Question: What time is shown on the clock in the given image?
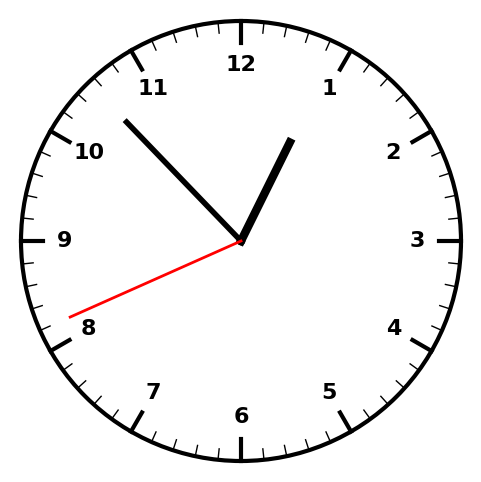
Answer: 12:52:41